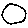
Label: moon